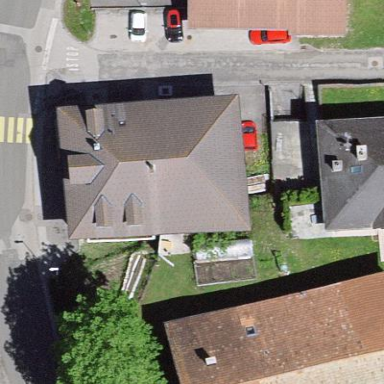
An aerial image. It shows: Building serving as post office.